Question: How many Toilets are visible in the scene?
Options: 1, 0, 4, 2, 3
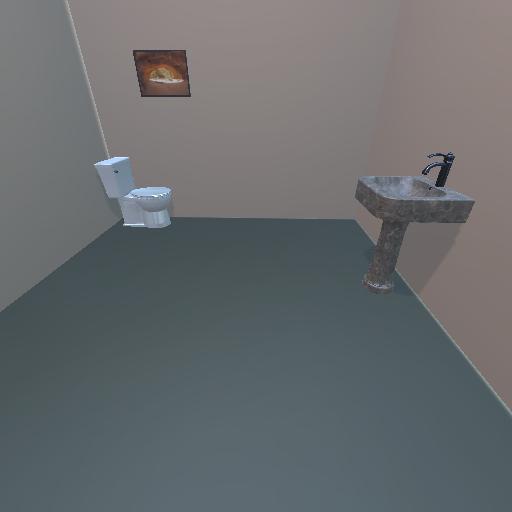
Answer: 1